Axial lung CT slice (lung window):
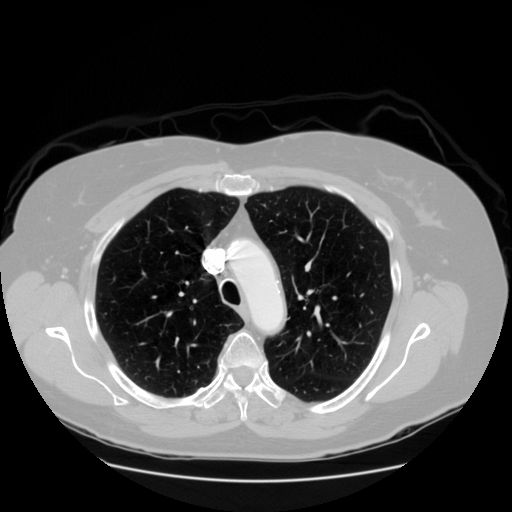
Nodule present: no